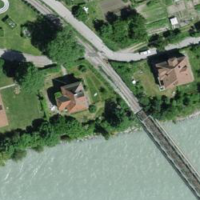
EUNIS habitat code: 54
Species observed at this site:
Cydonia oblonga